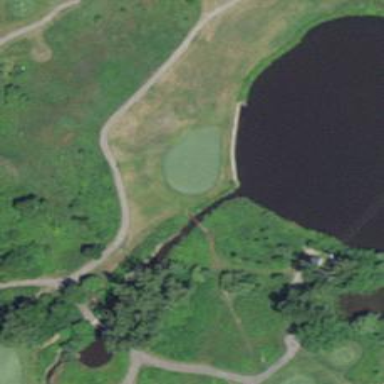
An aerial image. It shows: Path used for both walking and golf.